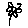
Label: flower